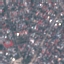
Land use / land cover class: Residential